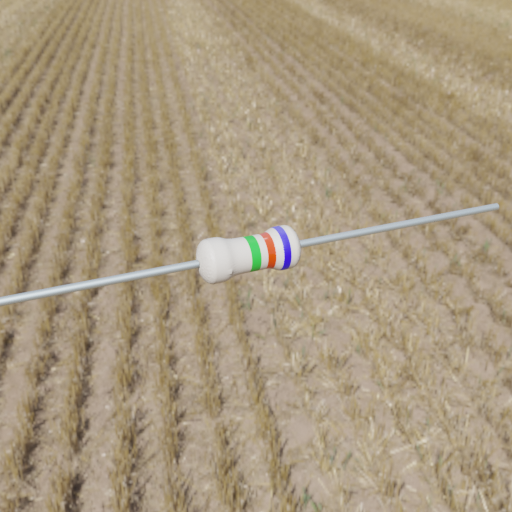
Resistor colour bands (in order): green, red, blue